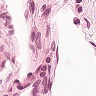
Metastatic tissue present: no